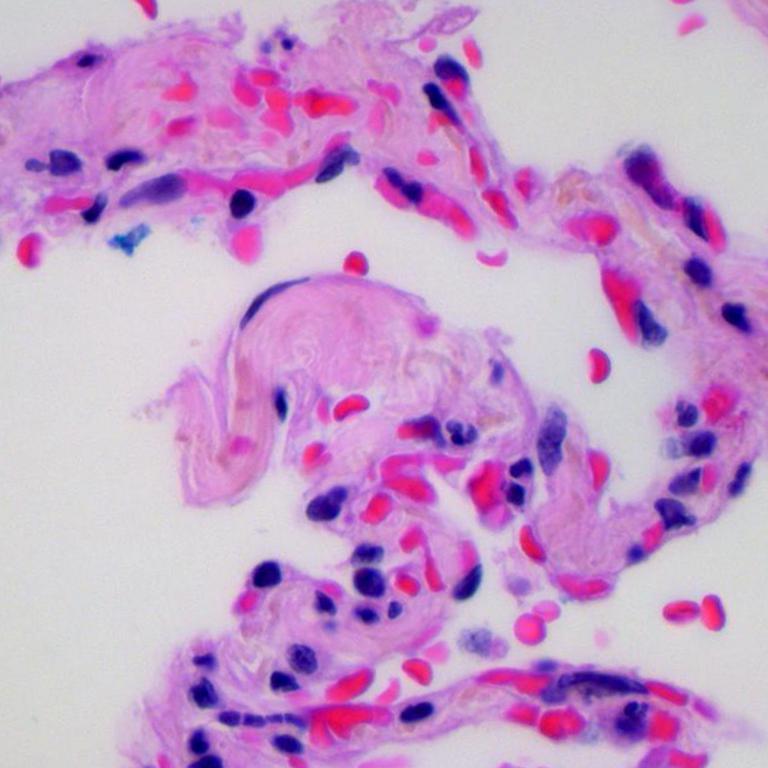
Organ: lung
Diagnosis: benign